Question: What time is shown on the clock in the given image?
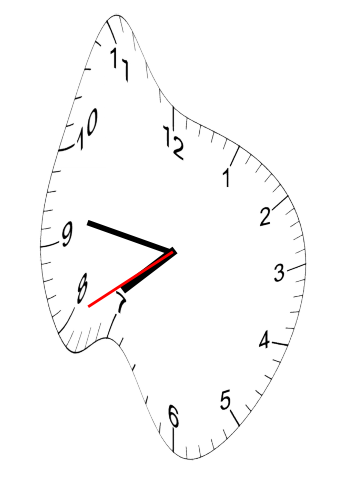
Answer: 07:46:40